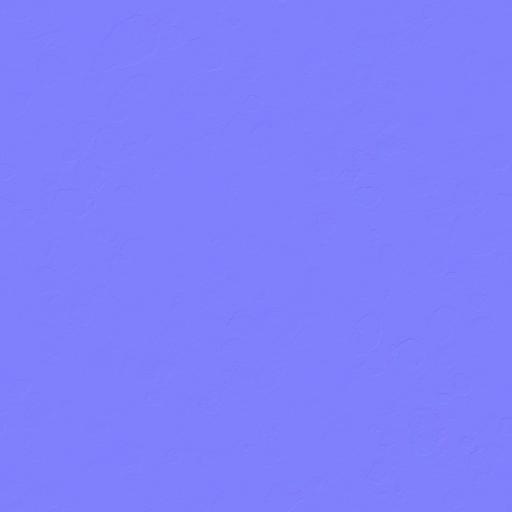
imperfection imperfections smear smudge stains surface water